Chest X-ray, AP view. Patient: 65 years old, sex F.
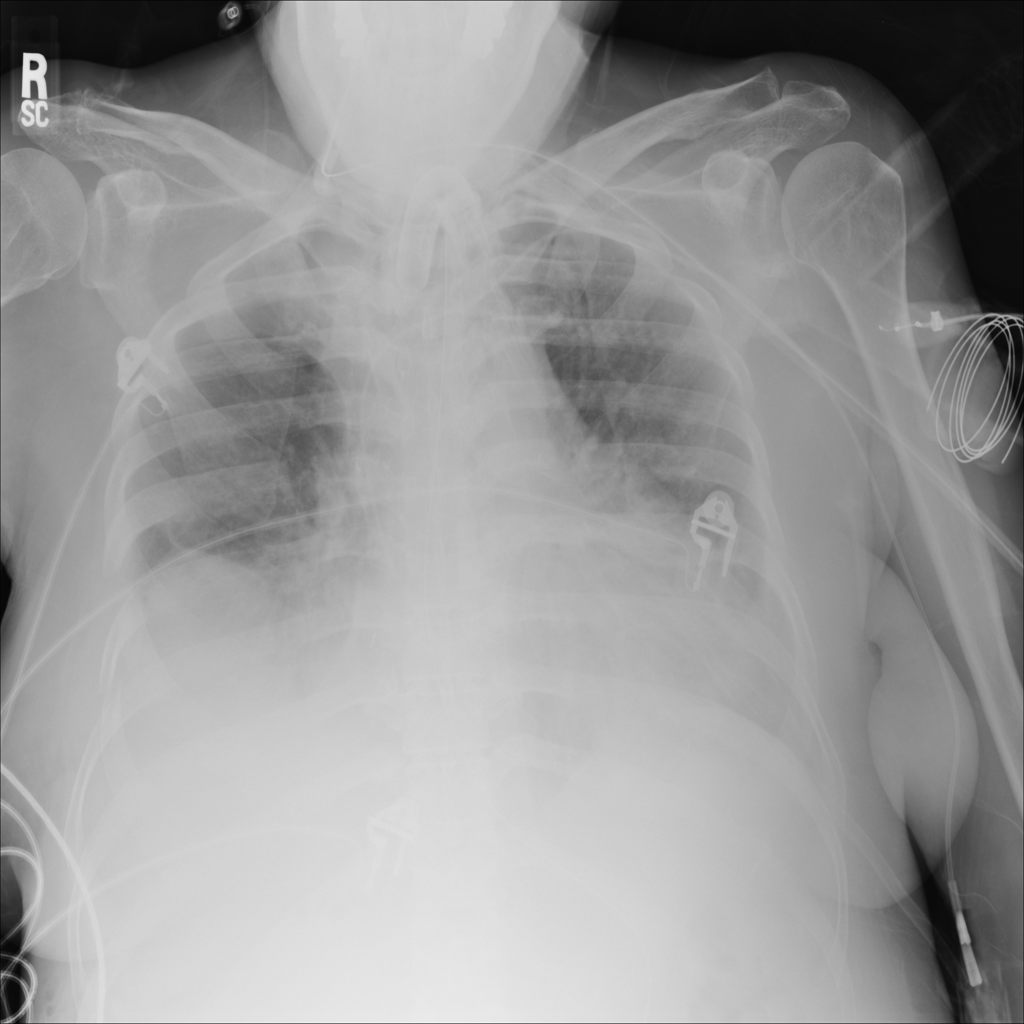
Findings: Atelectasis